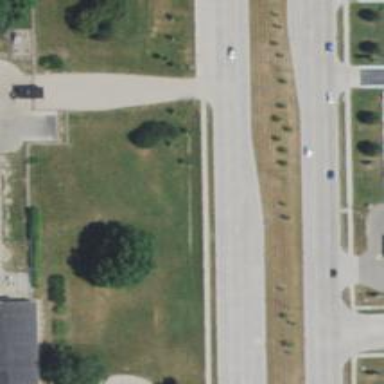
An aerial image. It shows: Primary highway with separate sidewalk.